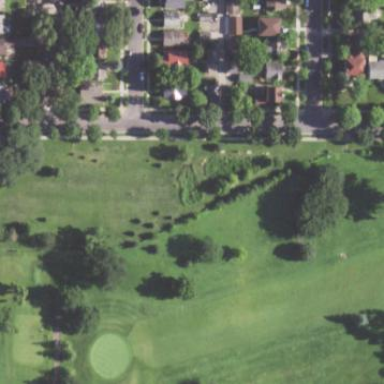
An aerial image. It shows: Recreation ground.